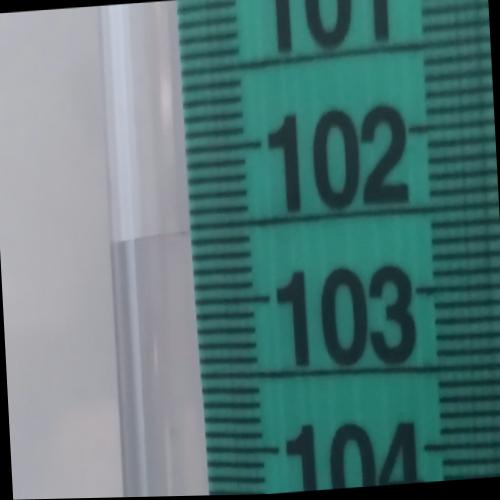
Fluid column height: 102.5 cm